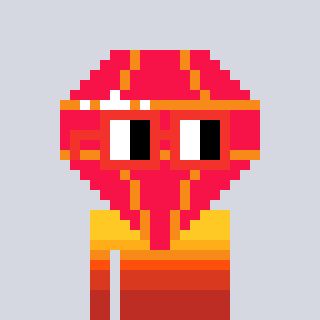
a pixel art character with square red glasses, a red diamond-shaped head and a teal-colored body on a cool background